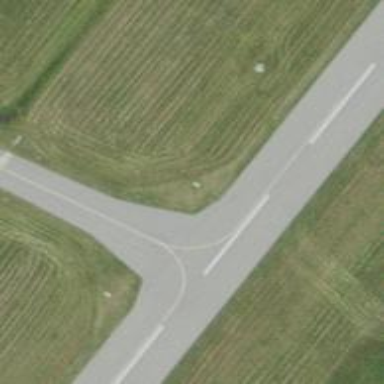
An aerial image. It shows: Runway surface made of asphalt at airport.